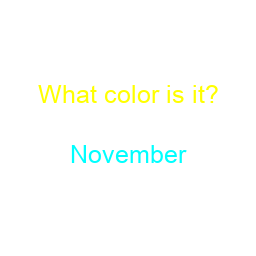
Color: cyan
Background color: white
Question text color: yellow